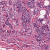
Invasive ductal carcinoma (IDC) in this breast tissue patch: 1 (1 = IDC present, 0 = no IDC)